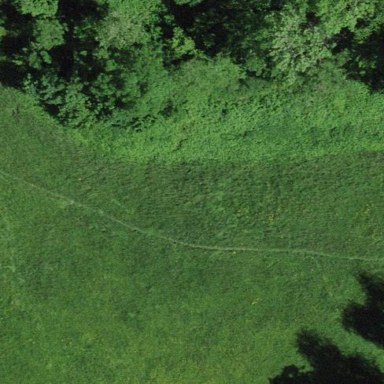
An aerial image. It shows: Meadow bordered by fence.